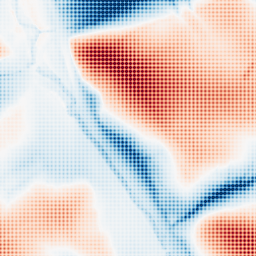
Category: classical
Decomposition family: gaussian_anisotropic
Decomposition parameters: sigma_x: 2
sigma_y: 50
Upsampling method: sinc_blackman
Upsampling parameters: scale: 4
kernel_size: 4
Upsampling scale: 4